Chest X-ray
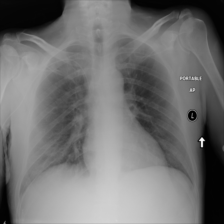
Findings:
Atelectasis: negative
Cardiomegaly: negative
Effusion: negative
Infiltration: negative
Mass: negative
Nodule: negative
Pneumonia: negative
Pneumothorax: negative
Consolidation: negative
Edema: negative
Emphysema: negative
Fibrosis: negative
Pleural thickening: negative
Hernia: negative